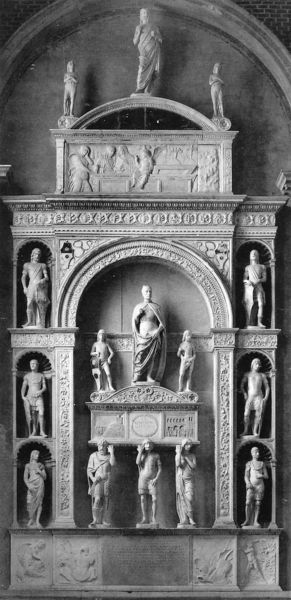
Titel: Grabmal für den Dogen Pietro Mocenigo
Künstler: Pietro Lombardo
Standort: Venedig, S. Giovanni e Paolo (EU - I - Venetien)
Schlagwörter: gruppe, mann, umhang, weiß, frauen, menschen, hell, marmor, männer, säulen, ornament, sockel, stein, tragen, figur, personen, renaissance, skulptur, statue, relief, bogen, last, giebel, figuren, rundbogen, kuppel, symmetrie, inschrift, stuck, steinmetz, foto, bögen, nische, religion, denkmal, symmetrisch, soldat, altar, oranmente, fries, gesims, skulpturen, sarg, statuen, grab, toga, kapelle, heilige, muschel, schrein, grabmal, gebälk, nischen, sarkophag, kuppeö, borten, apostel, muschelform, segmentbogengiebel, steim, m